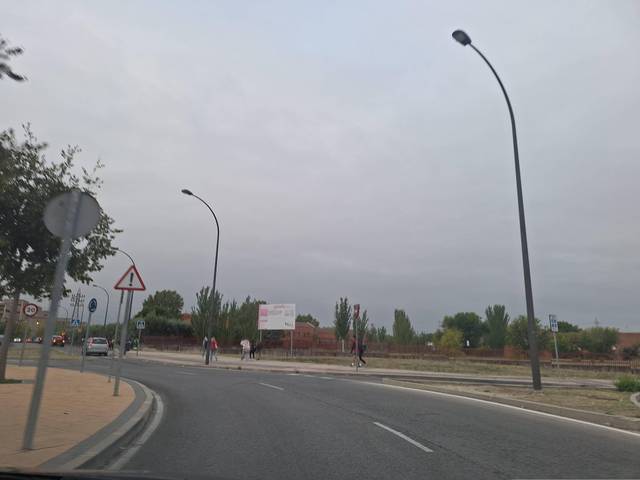
Region: Spain
Coordinates: 40.316, -3.74